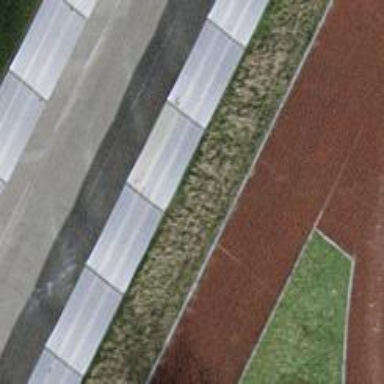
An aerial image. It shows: Bicycle parking area with asphalt surface.